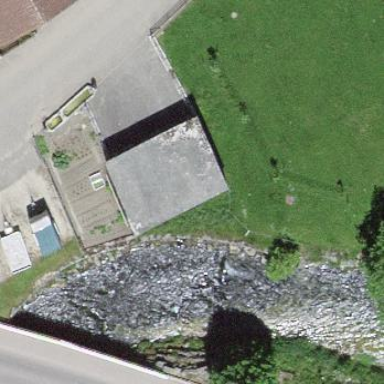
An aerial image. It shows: Garage building.